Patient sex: F
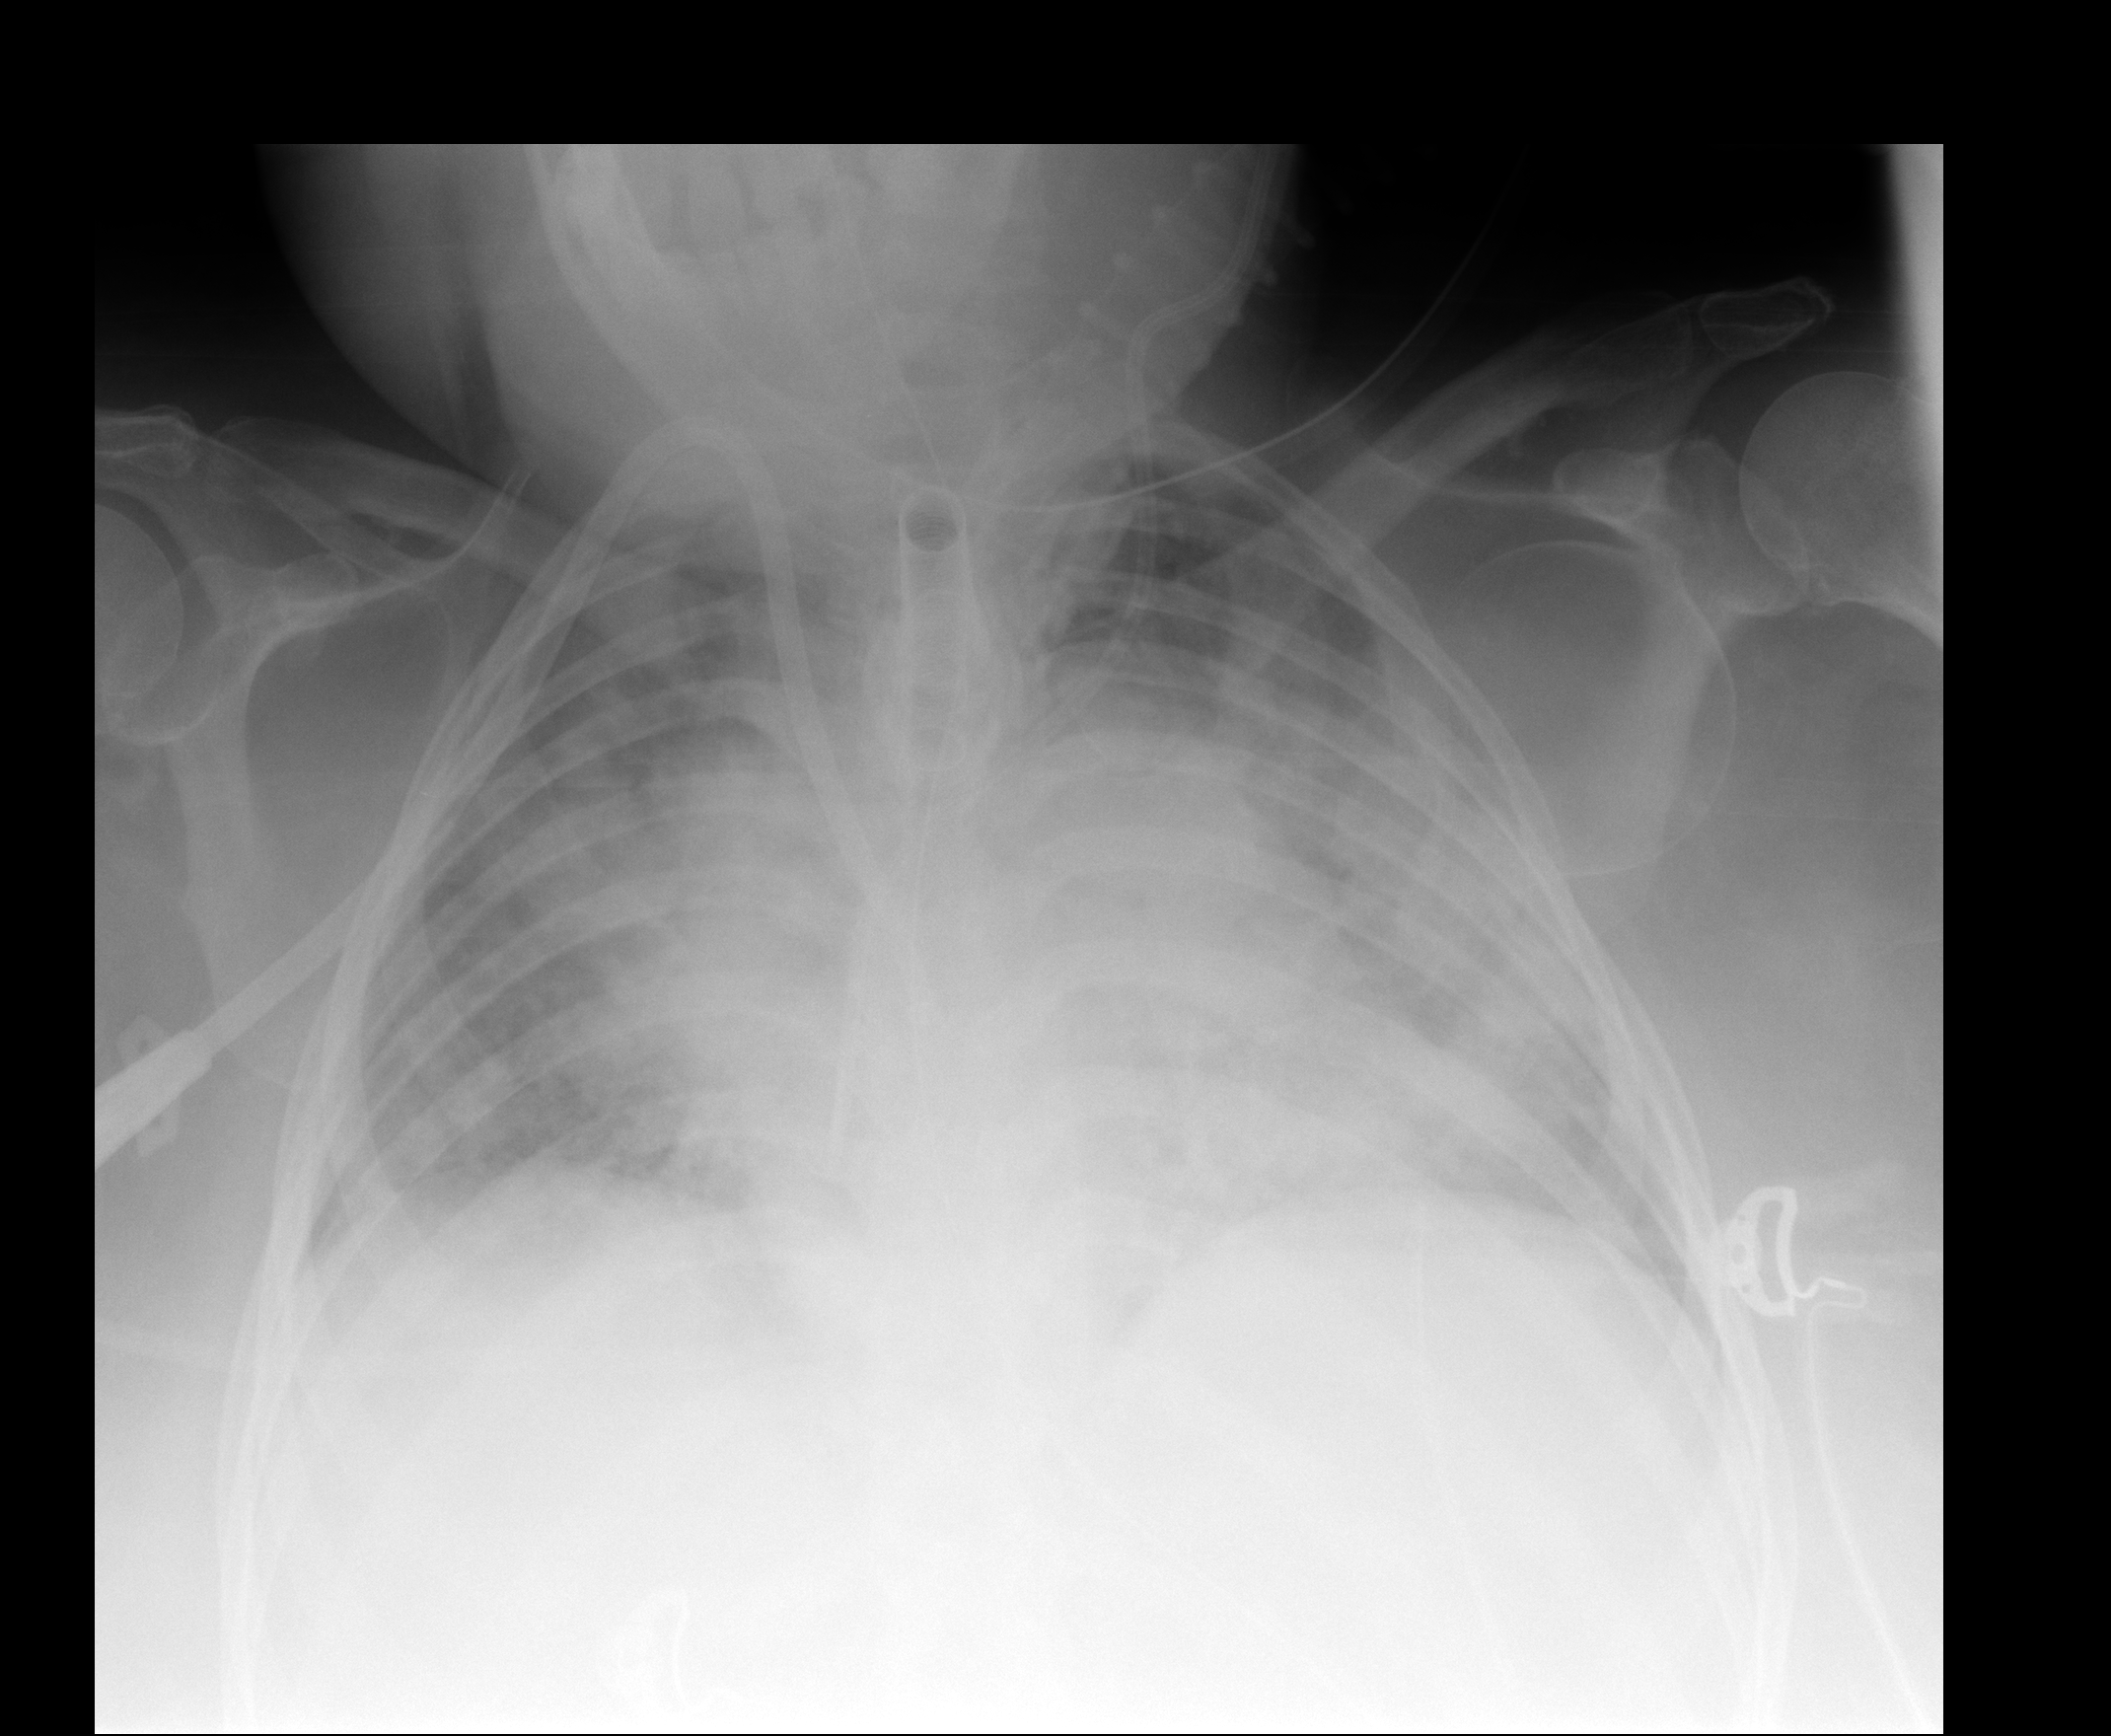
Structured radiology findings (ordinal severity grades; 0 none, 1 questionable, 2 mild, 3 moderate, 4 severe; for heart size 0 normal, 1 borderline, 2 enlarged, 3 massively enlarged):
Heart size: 2
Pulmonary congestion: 3
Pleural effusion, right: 0
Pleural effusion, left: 2
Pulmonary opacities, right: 3
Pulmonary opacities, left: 3
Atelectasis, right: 3
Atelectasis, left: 3